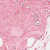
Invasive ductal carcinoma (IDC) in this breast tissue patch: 0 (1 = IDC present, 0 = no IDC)